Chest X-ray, AP view. Patient: 25 years old, sex M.
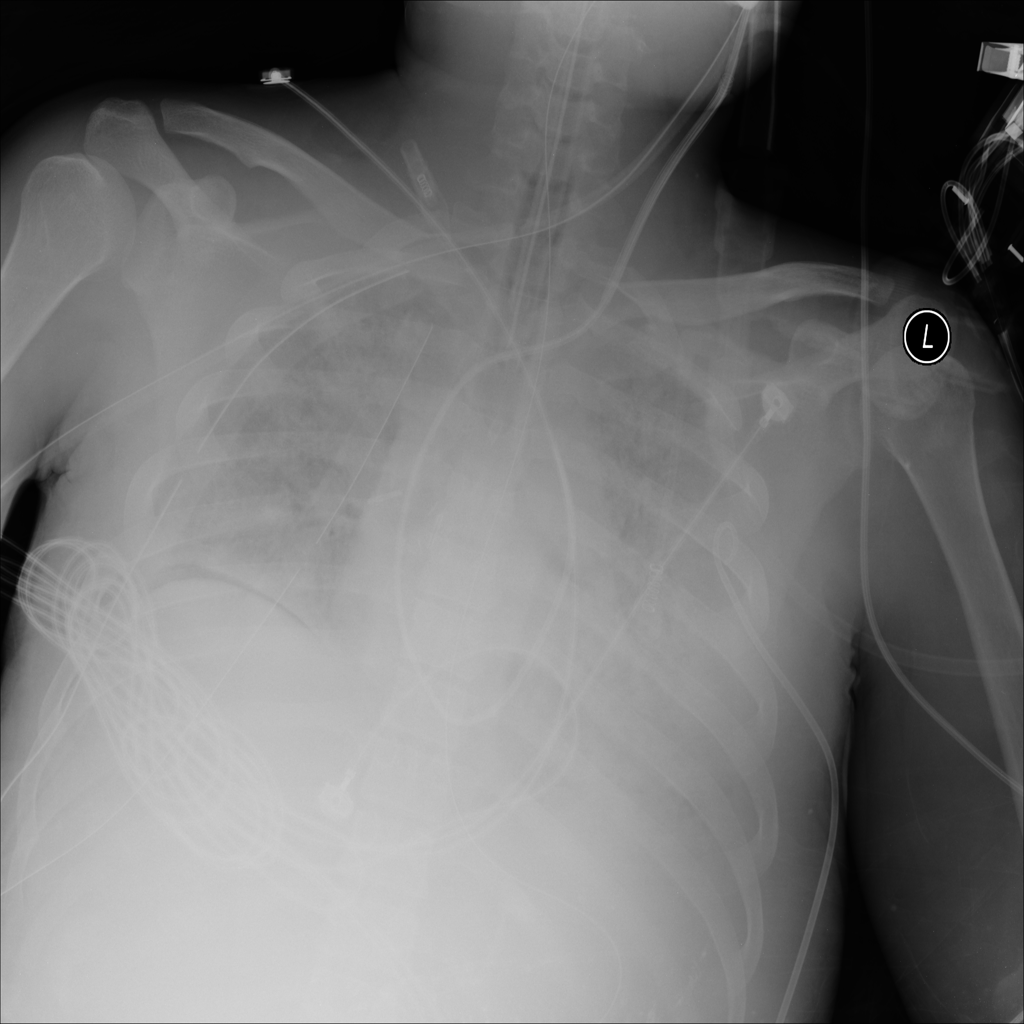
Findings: Pneumothorax